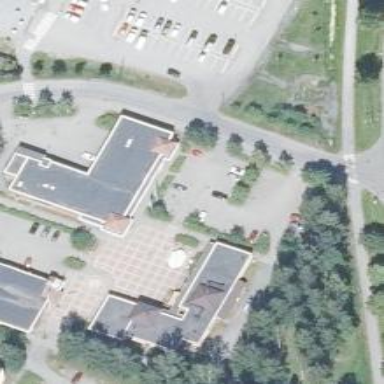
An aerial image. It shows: Public building.